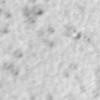
Label: no_change